Question: I have a simple xib file which its layout is:

Which the pale green UIView is referenced to an IBOutlet 'view_content' in my UIViewController class. Then I did the following in 'initWithNibName:bundle:' of my ViewController.m:
'''
self = [super initWithNibName:nibNameOrNil bundle:nil];
if (self) {
self.view_a = [[UIView alloc] initWithFrame:CGRectMake(100, 100, 100, 100)];
self.view_a.backgroundColor = [UIColor purpleColor];
[self.view_content addSubview:self.view_a];
self.view_b = [[UIView alloc] initWithFrame:CGRectMake(150, 150, 100, 100)];
self.view_b.backgroundColor = [UIColor blueColor];
[self.view_content addSubview:self.view_b];
self.view_c = [[UIView alloc] initWithFrame:CGRectMake(200, 200, 100, 100)];
self.view_c.backgroundColor = [UIColor greenColor];
[self.view_content addSubview:self.view_c];
}
return self;
'''
I expected there will be 3 small squares, each with different colors as declared in the code above, but they did not show up which the view is loaded and showed. But instead if I move the 'addSubView:' calls into 'viewDidLoad', they are displayed as expected. I tried to test if 'view_content' is nil in the if-segment and seems it is nil at that time. I don't understands why this is happening and how it works, isn't the view and its components are supposed to be loaded from the xib?
Thanks for any help!
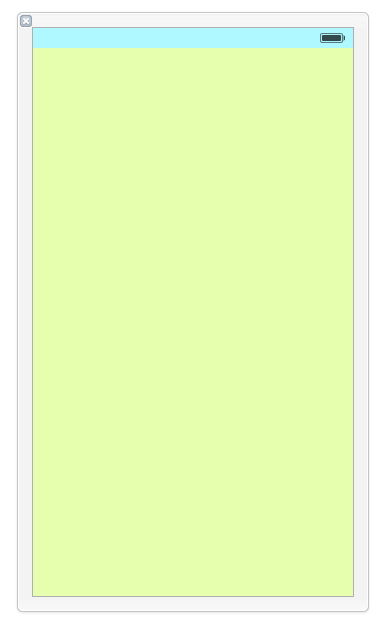
Answer: At the point 'initWithNibName:...' is called, the view itself is not yet loaded. This is an optimization (lazy loading) that defers loading the view until it is actually needed. The view is actually loaded when 'viewController.view' is first-time accessed, and that's when 'viewDidLoad' is called.
Some people force the view controler to load its view by calling '[viewController view]' (or '[self view]' if it's within the view controller's class).